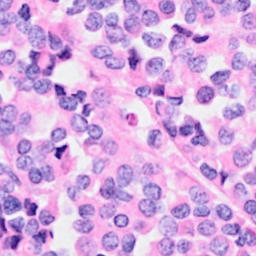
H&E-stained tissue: Breast